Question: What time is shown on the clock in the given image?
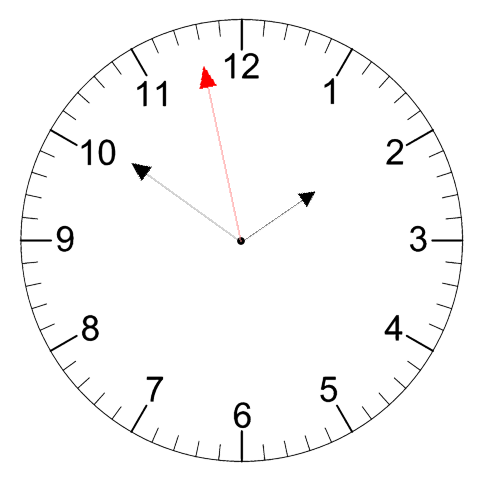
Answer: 01:50:58